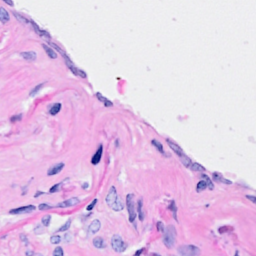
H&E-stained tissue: Breast